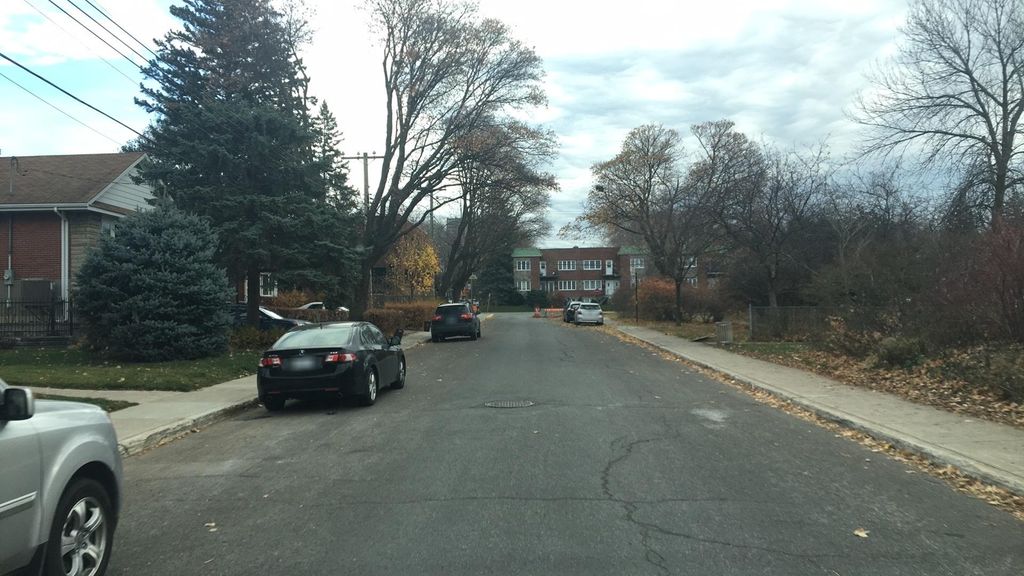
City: montreal